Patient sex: M
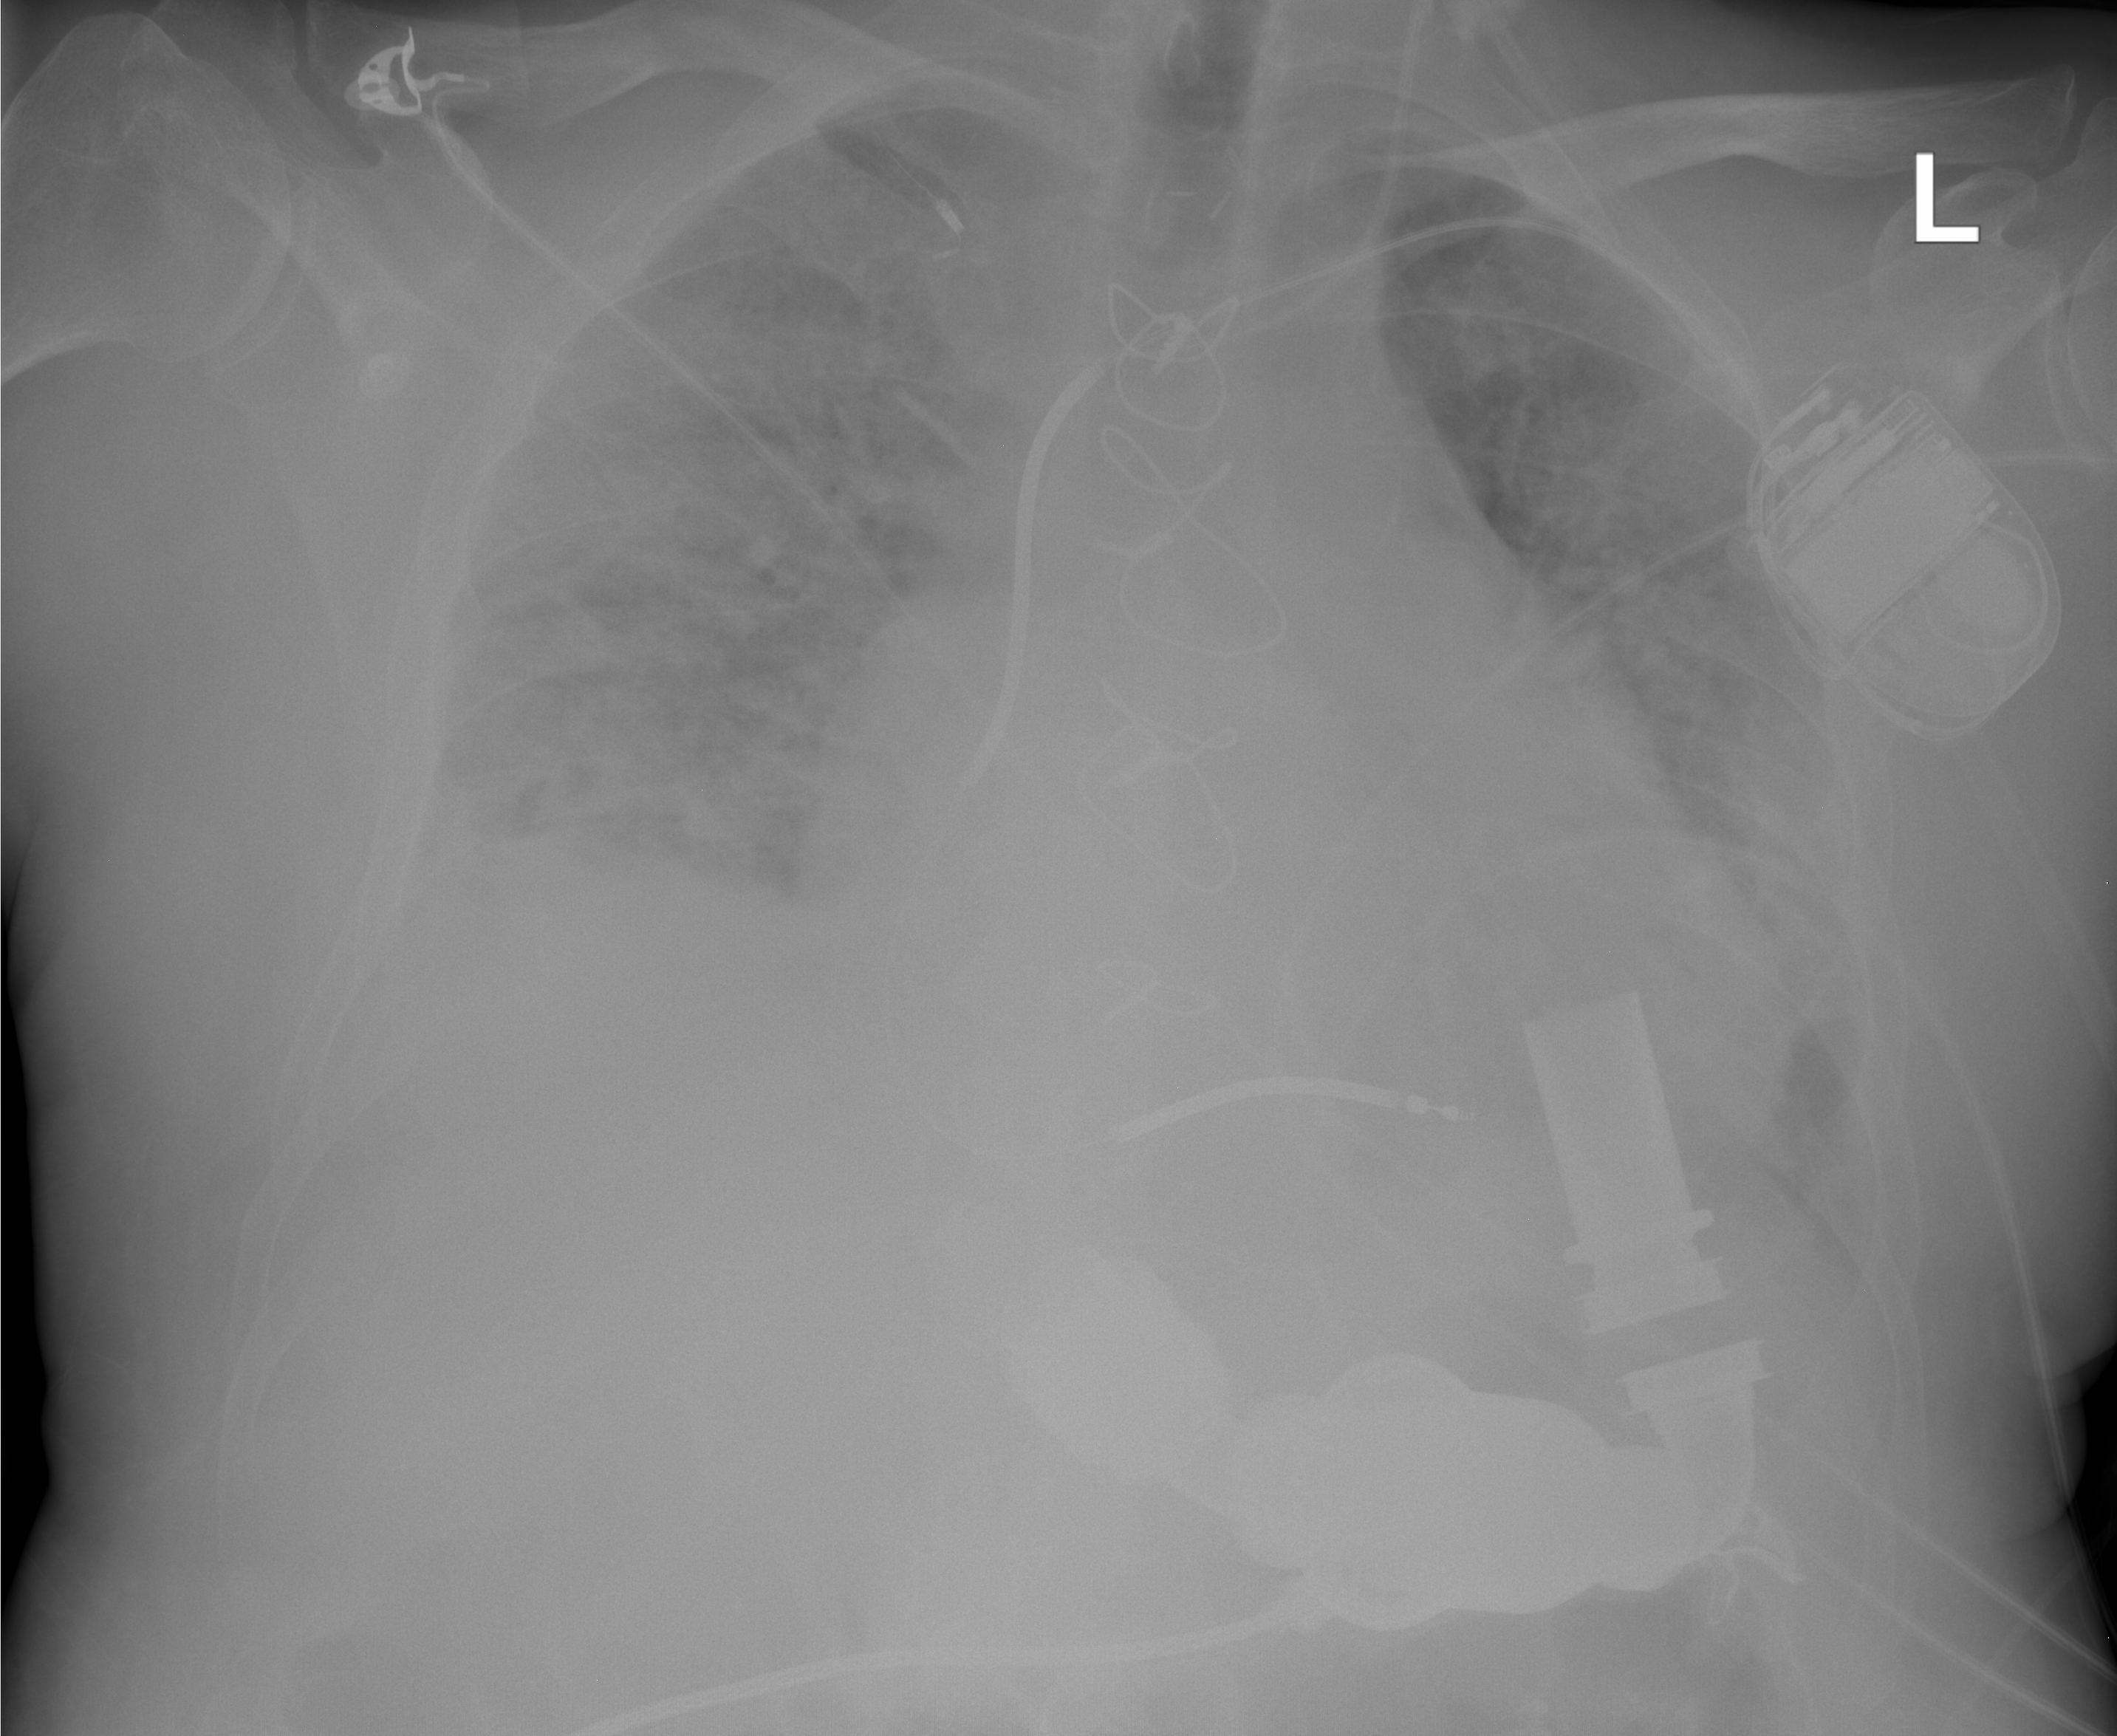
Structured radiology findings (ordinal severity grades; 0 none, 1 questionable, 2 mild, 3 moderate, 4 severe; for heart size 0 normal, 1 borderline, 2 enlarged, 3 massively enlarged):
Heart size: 2
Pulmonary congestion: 3
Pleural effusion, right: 0
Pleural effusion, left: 0
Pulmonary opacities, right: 3
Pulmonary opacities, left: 3
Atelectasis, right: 1
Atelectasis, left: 2